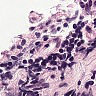
Metastatic tissue present: no